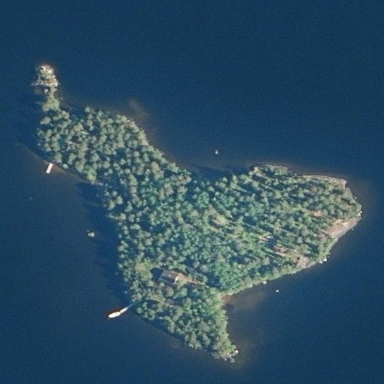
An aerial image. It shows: Island.